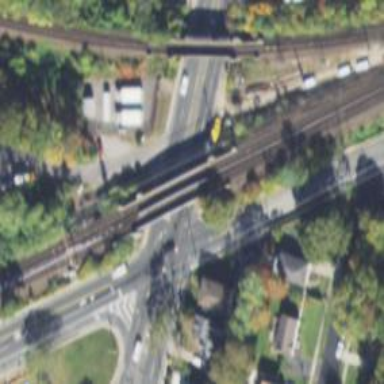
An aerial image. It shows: Bridge over electrified railway track.